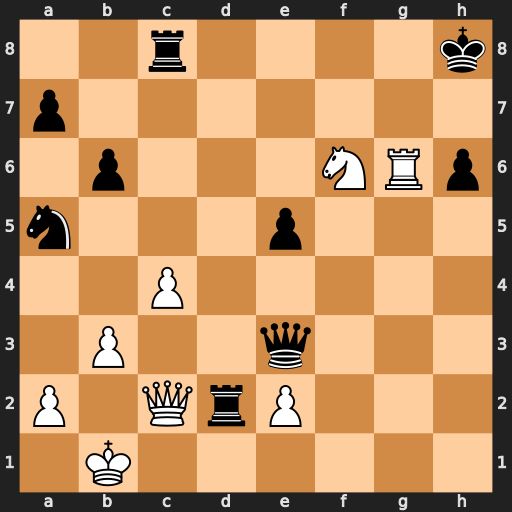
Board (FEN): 2r4k/p7/1p3NRp/n3p3/2P5/1P2q3/P1QrP3/1K6
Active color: w
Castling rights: -
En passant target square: -
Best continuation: Rg8+ Rxg8 Qh7#